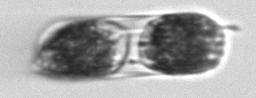
Label: Hemiaulus